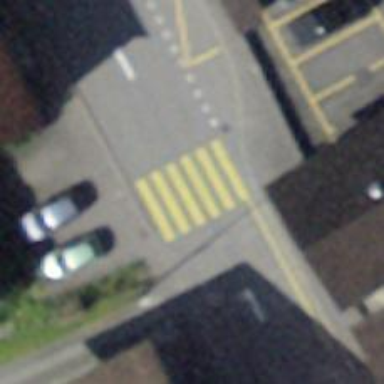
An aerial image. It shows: Asphalt footway with marked zebra crossing.